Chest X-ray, AP view. Patient: 71 years old, sex M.
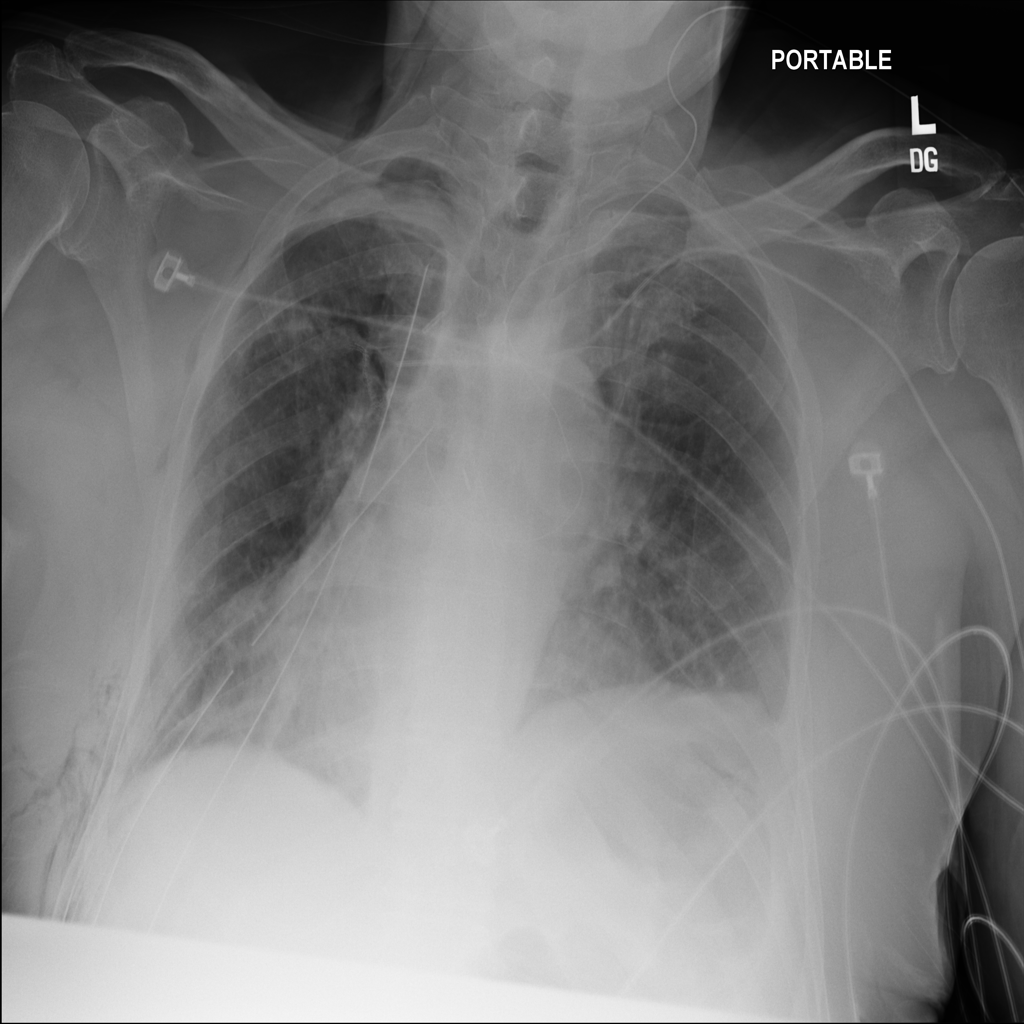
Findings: No Finding